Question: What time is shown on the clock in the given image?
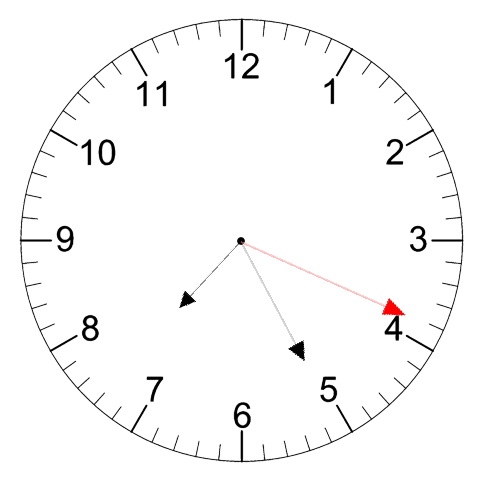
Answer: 07:25:19